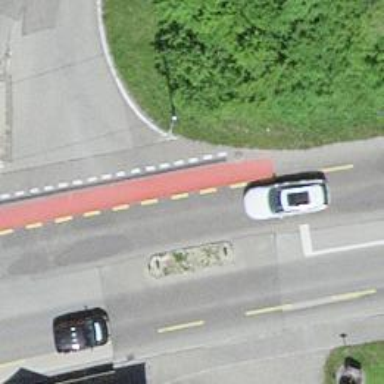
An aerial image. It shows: Primary highway with designated cycle lane.